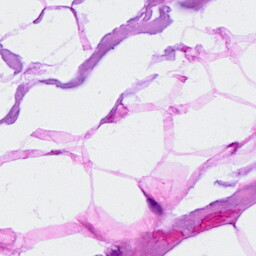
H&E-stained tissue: Breast